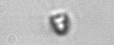
Label: Pyramimonas